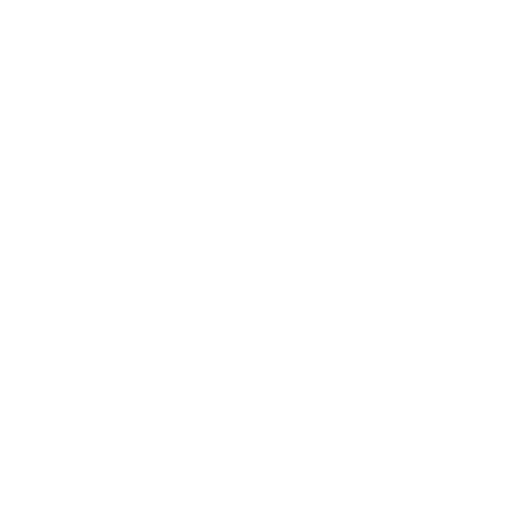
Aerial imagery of mountain in Alaska named Northbird containing only unknown